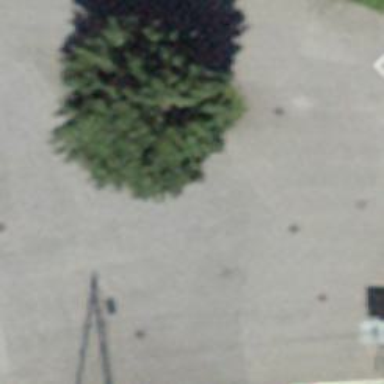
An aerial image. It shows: Bench for seating.